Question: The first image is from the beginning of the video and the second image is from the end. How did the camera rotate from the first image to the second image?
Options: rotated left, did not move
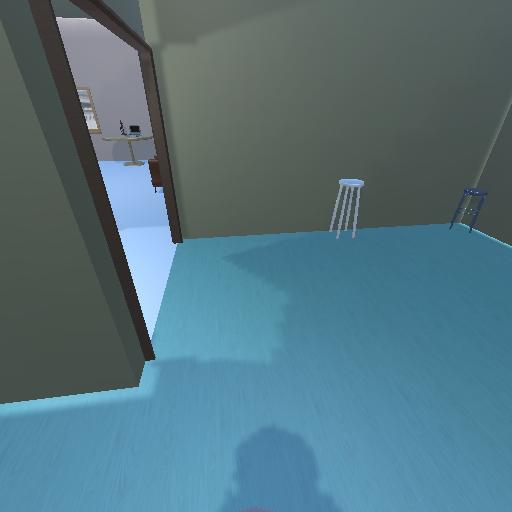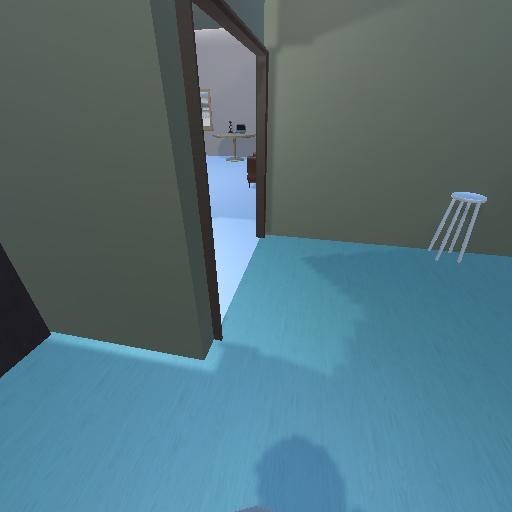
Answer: rotated left